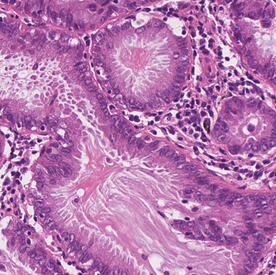
Tumor epithelial tissue: yes
Tumor-associated stroma tissue: yes
Normal tissue: no